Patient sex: M
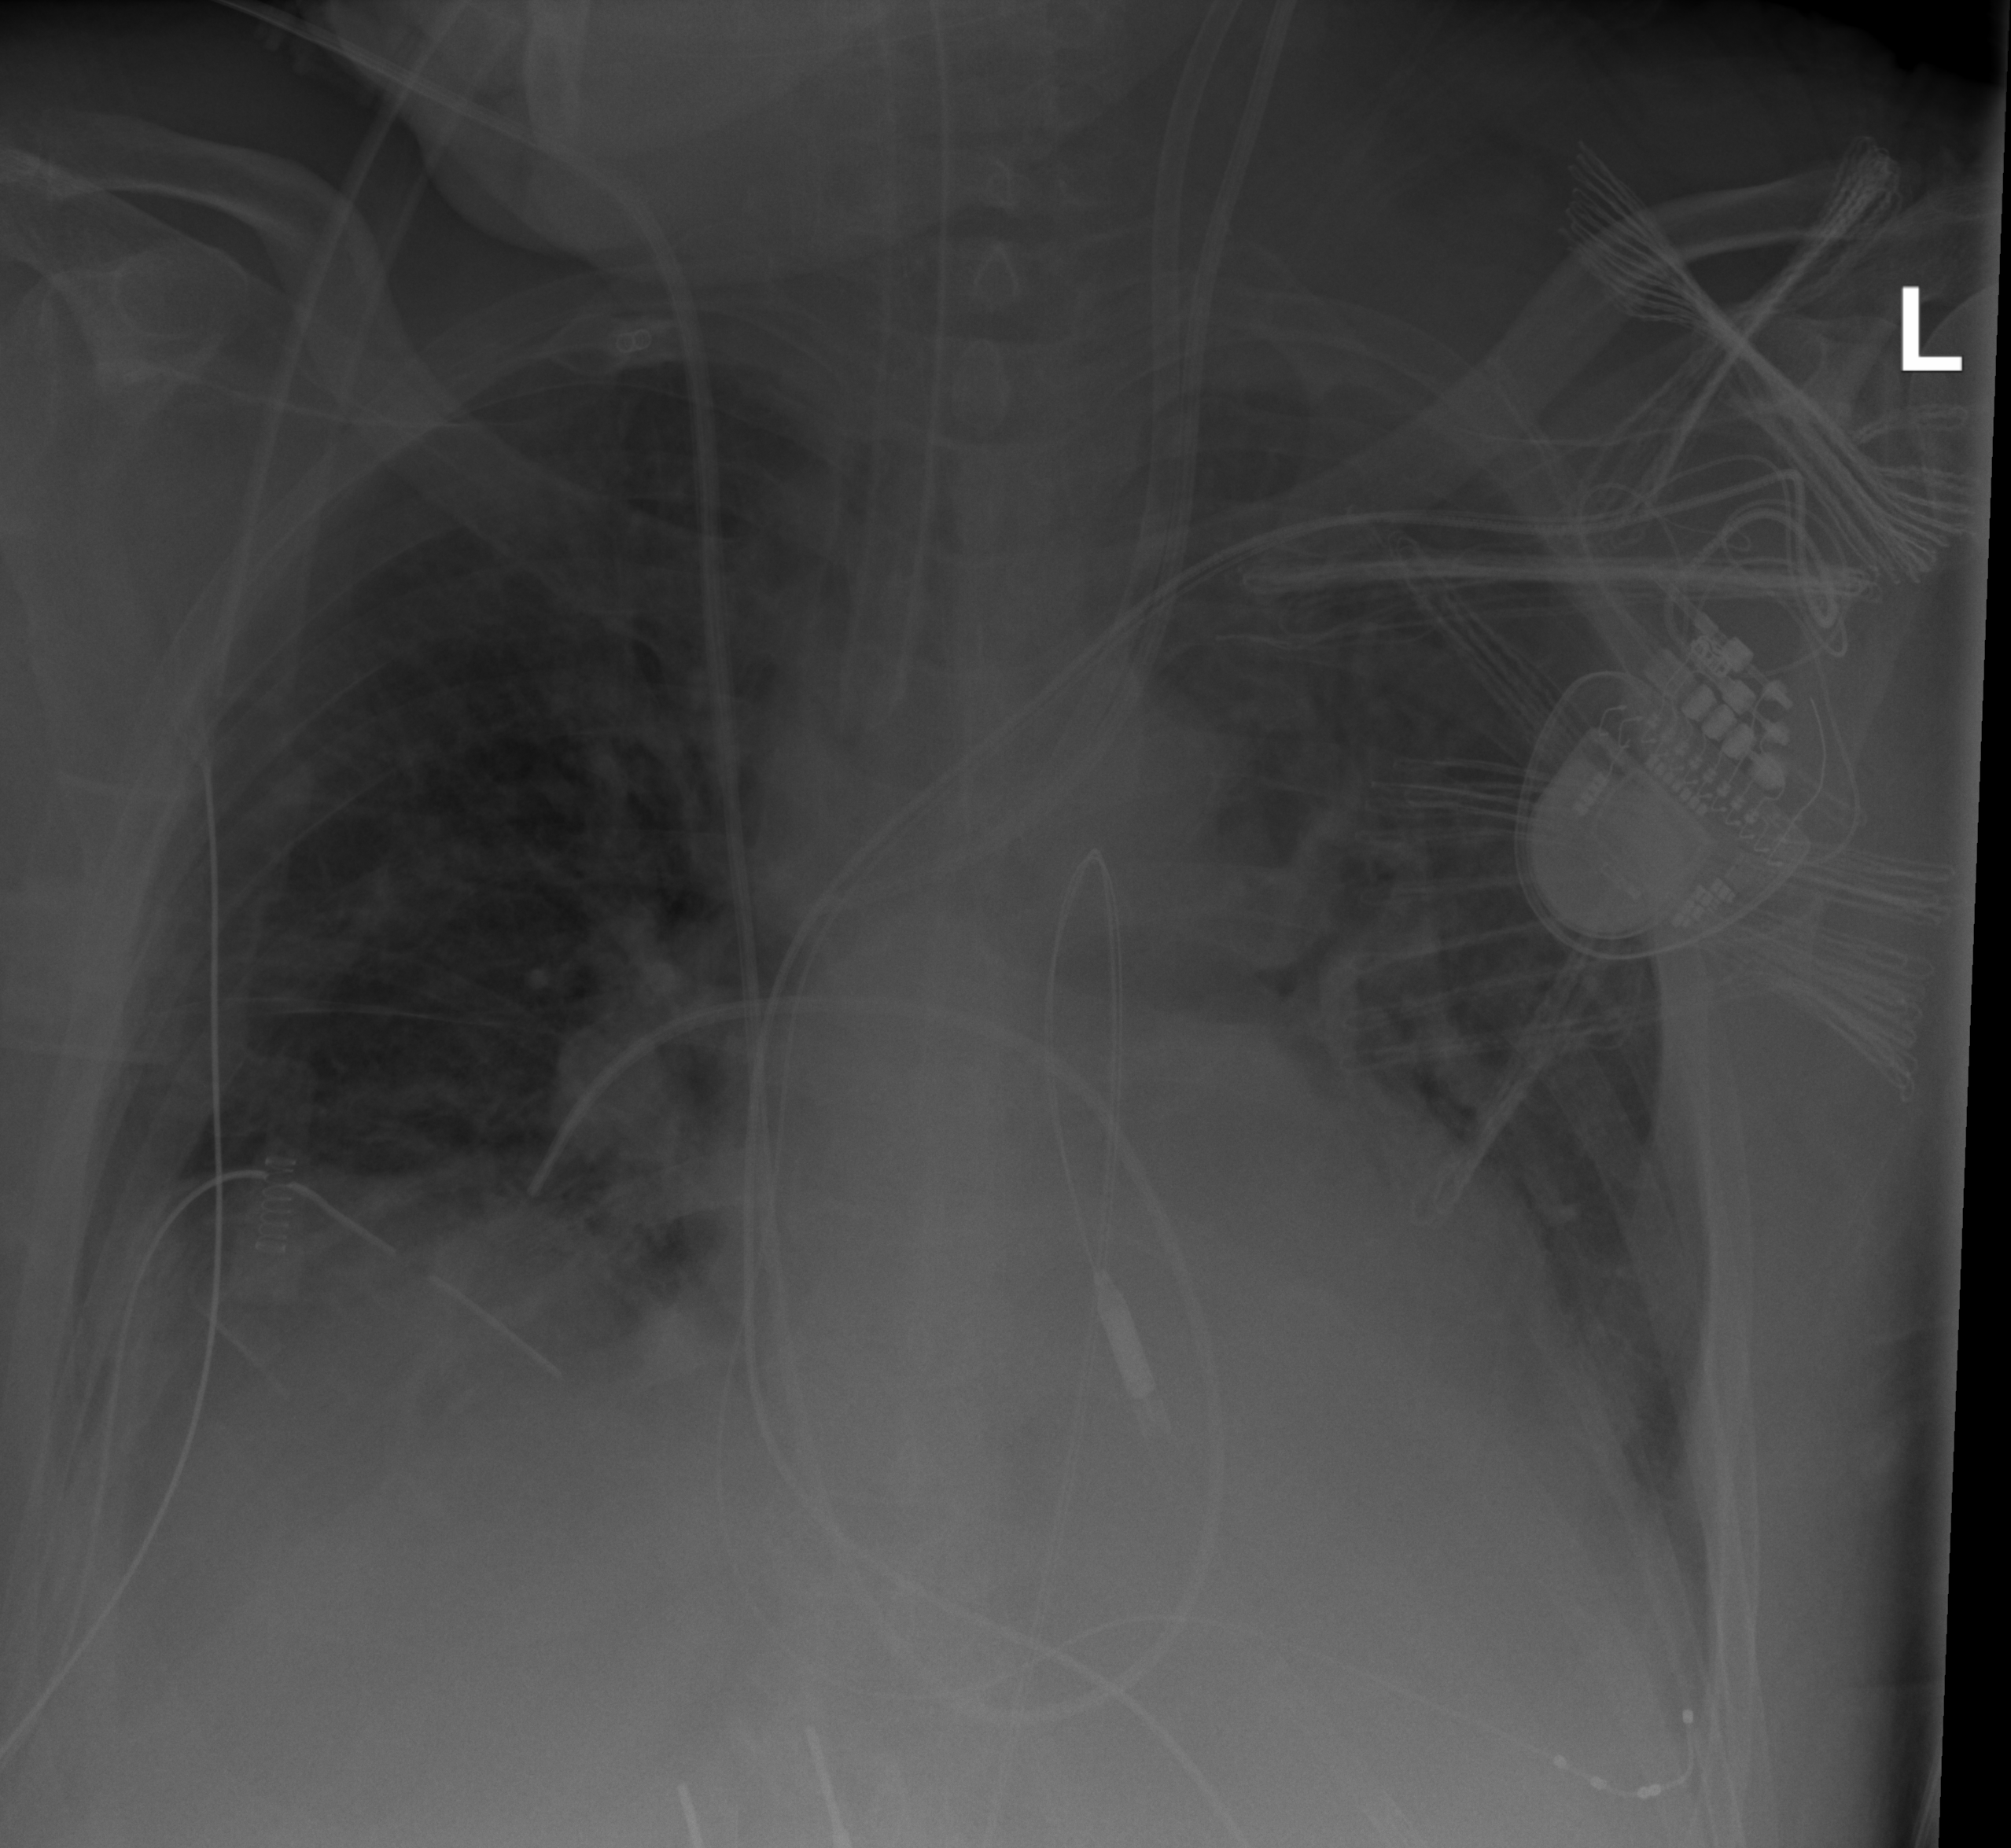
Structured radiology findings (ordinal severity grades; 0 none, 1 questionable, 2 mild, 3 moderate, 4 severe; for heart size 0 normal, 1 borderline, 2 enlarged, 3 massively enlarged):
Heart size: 2
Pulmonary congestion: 2
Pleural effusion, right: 1
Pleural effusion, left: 2
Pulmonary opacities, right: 2
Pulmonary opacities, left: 2
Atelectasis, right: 2
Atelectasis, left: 2